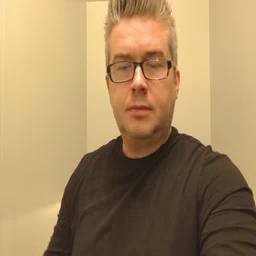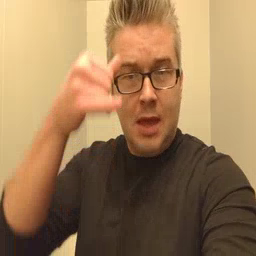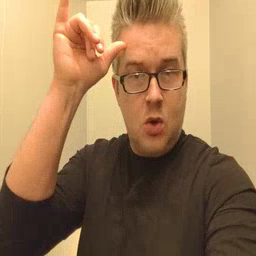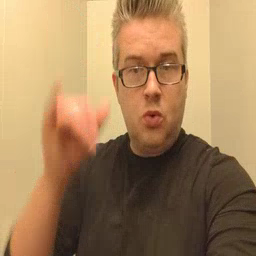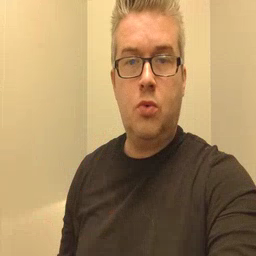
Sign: cow